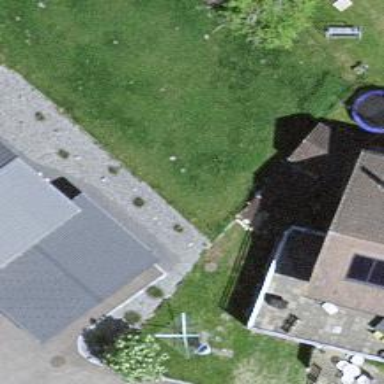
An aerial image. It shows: Garage.